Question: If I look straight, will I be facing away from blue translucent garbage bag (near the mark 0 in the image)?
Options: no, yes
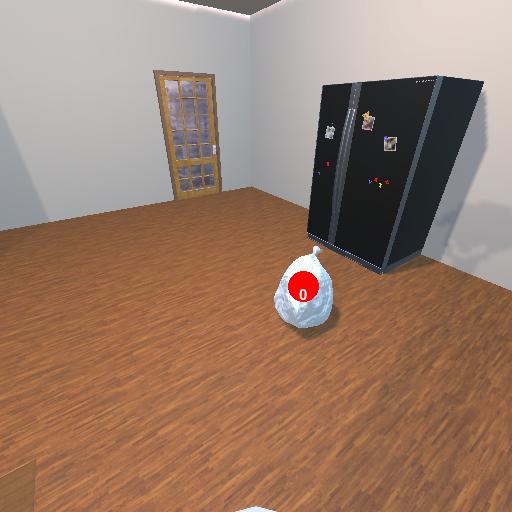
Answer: no